Question: I tried the (modified and simplified) MSDN exemple of basic serialization at <URL>
'''
//the class :
[Serializable]
public class MyObject {
public byte n1 = 0;
public byte n2 = 0;
}
//The code
MyObject obj = new MyObject();
obj.n1 = 1;
obj.n2 = 24;
IFormatter formatter = new BinaryFormatter();
Stream stream = new FileStream("MyFile.bin", FileMode.Create, FileAccess.Write, FileShare.None);
formatter.Serialize(stream, obj);
stream.Close();
'''
So, i expect to find 2 bytes : 0x01 0x18 in MyFile.bin
but it's not like this, i have this result:

Why is there all this. and how can i do what i would like.
The aim of this test is to serialize more complexe structure in order to save them to a binary file
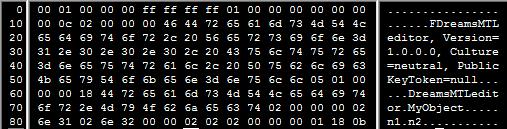
Answer: Serializer also stores the type information about the object that was serialized.
This information is used during deserialization so the instances of appropriate classes are instantiated.
I would like to suggest you take a look at <URL> for binary serialisation. It's fast and handles changes to classes better than 'BinaryFormatter'. It would be probably safer than inventing own serialization mechanism.